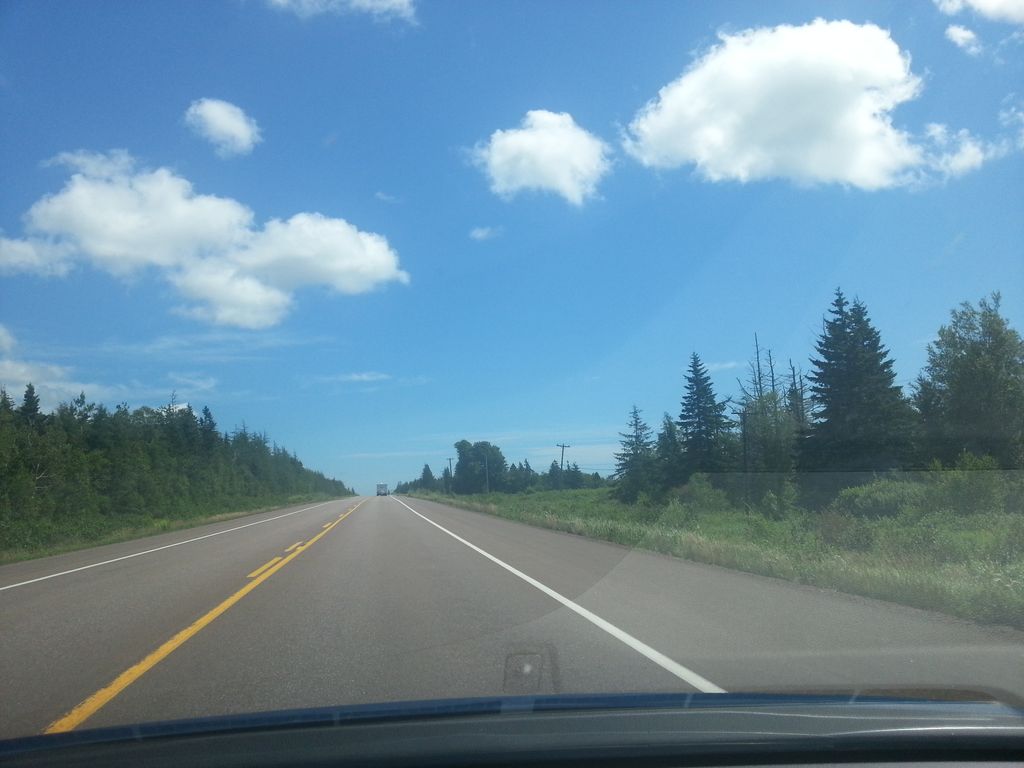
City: charlottetown